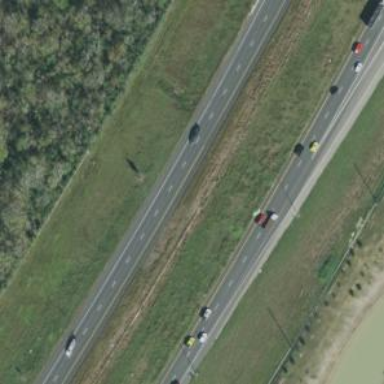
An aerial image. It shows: Expressway with asphalt surface classified as trunk highway.